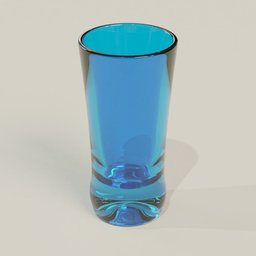
Label: tools